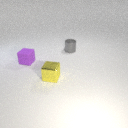
small yellow metal cube to the right of small purple rubber cube